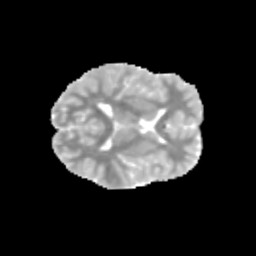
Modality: MD
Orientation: axial
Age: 11
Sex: female
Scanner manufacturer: siemens
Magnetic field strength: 3 T
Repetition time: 3.8 s
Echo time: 0.07 s